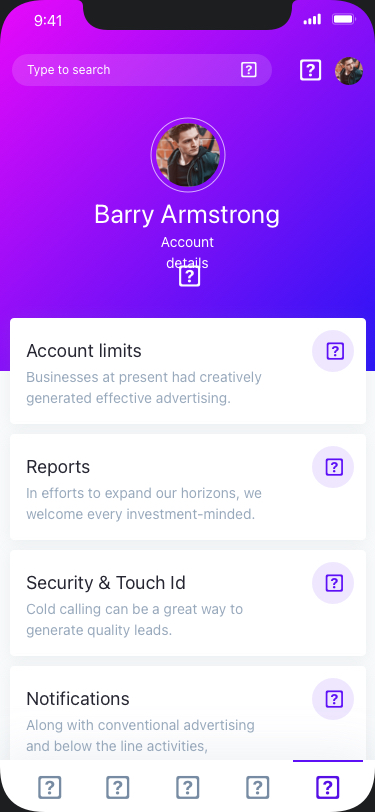
Text in this UI design:
Businesses at present had creatively generated effective advertising.
Account limits

In efforts to expand our horizons, we welcome every investment-minded.
Reports

Cold calling can be a great way to generate quality leads.
Security & Touch Id

Along with conventional advertising and below the line activities, organizations.
Notifications

Barry Armstrong
Account details
